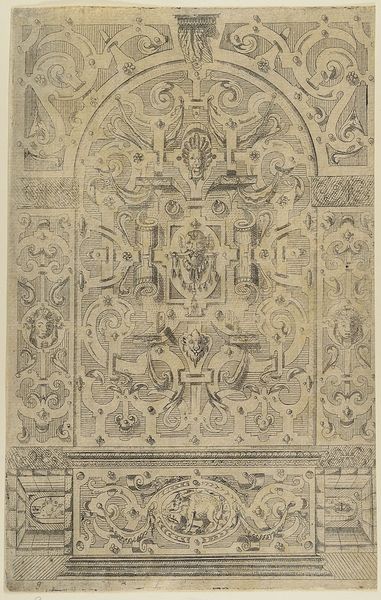
Titel: Füllung mit Schweifwerkgroteske, Blatt 9 aus der Folge: 'Schweyf Buoch. Coloniae : sumptibus ac formulis Iani Bussmacheri, anno salutis 1599'
Künstler: Hans Jakob Ebelmann
Standort: Hamburg
Institution: Museum für Kunst und Gewerbe Hamburg
Schlagwörter: renaissance, papier, grafik, graphik, kartusche, ornamente, fotografie, photographie, druckgraphik, druckgrafik, stich, kunstgewerbe, kupferstich, kunsthandwerk, groteske, wasserzeichen, rollwerk, reproduktionen, industriedesign, druckerzeugnisse, schweifwerk, ornamentstich, vorlageblätter, füllung, schweifwerkgroteske